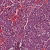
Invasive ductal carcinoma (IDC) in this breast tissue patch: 1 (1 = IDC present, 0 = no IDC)